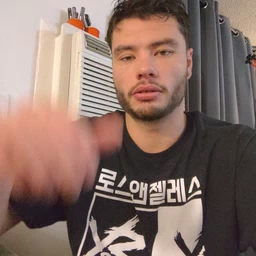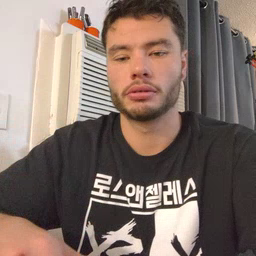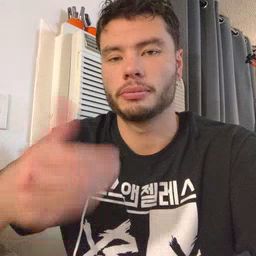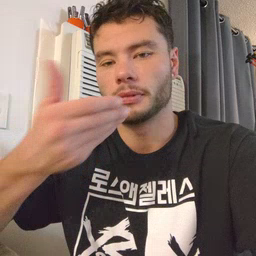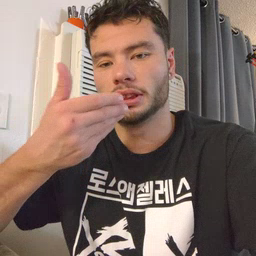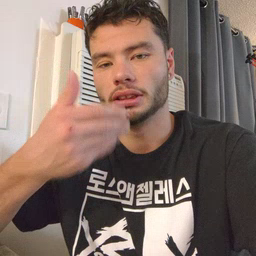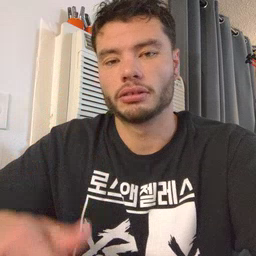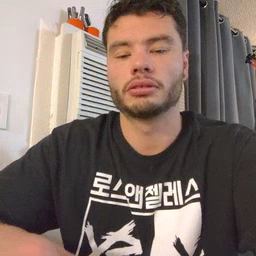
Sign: pizza